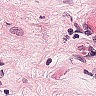
Metastatic tissue present: no